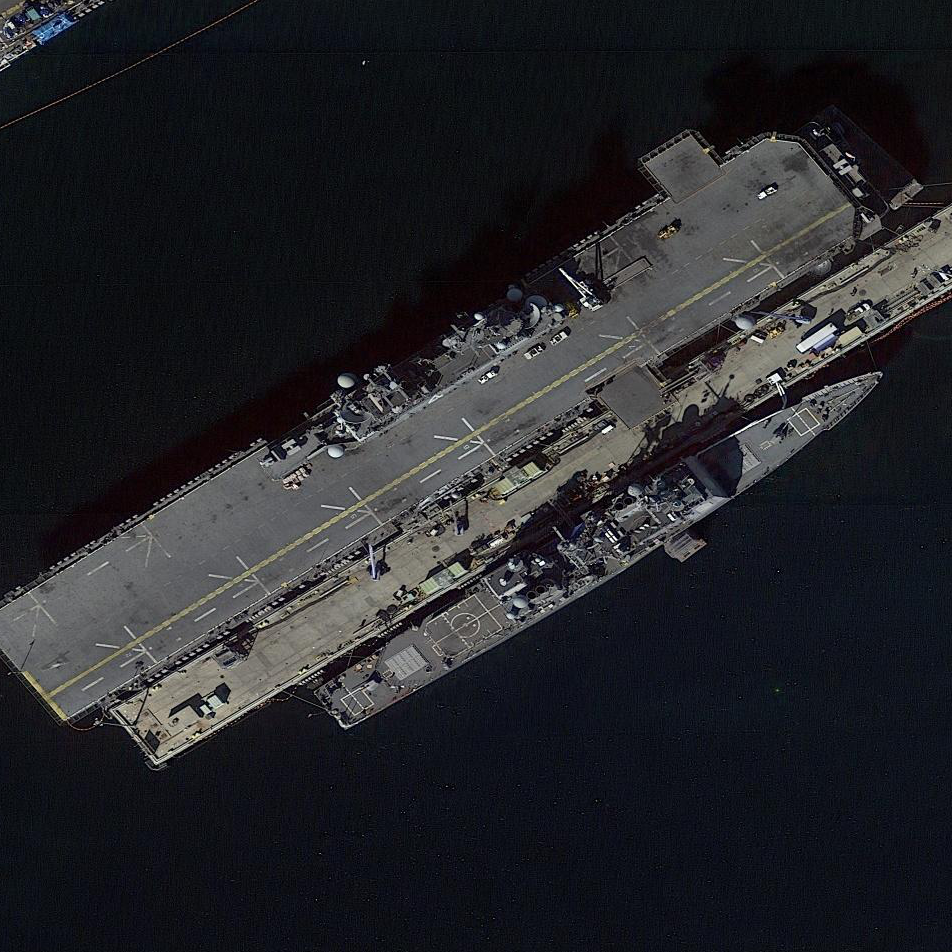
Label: Wasp-class_assault_ship